Interaction volume radius: 5 \u00c5
Interaction volume height: 20 \u00c5
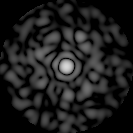
Disorder parameter: 0.8454